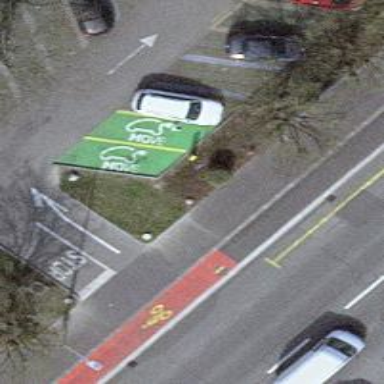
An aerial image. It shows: Charging station.